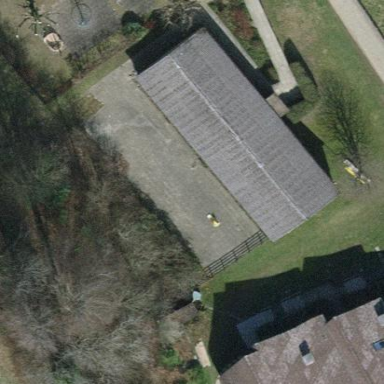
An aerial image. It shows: Kindergarten building.